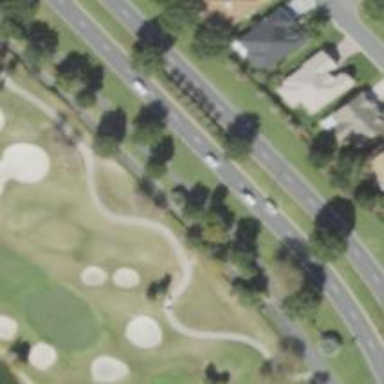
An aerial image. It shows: Golf cartpath that is also road path.